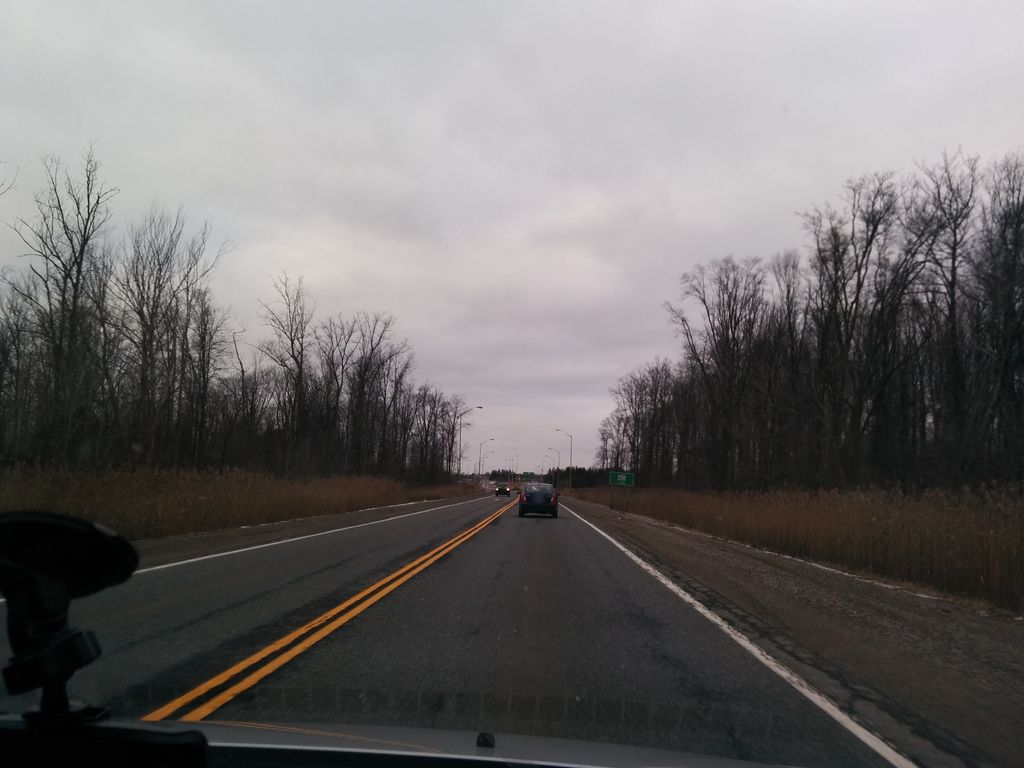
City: hamilton